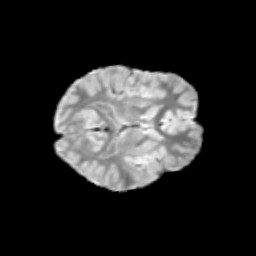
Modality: T2w
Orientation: axial
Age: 10
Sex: male
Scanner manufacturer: siemens
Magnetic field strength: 3 T
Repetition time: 3.8 s
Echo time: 0.07 s